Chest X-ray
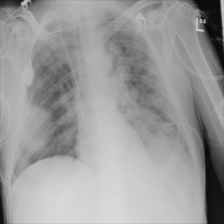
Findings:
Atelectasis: negative
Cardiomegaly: negative
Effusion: negative
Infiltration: positive
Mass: negative
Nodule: negative
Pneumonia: negative
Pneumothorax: negative
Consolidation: negative
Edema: negative
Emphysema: negative
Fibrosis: negative
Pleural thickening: negative
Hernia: negative